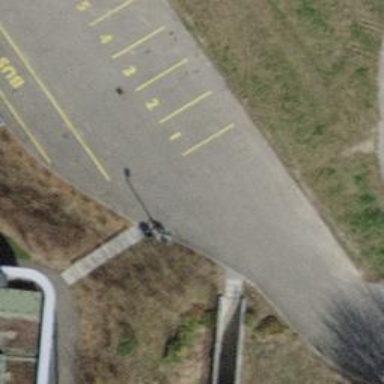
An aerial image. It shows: Road serving as parking aisle.